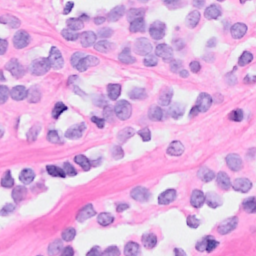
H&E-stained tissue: Breast